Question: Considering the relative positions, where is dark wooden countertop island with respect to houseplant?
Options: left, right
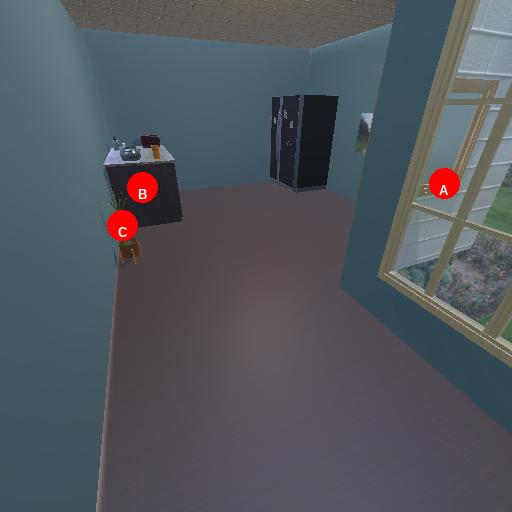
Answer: left